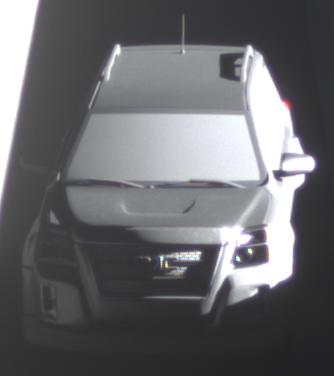
Make: GMC
Model: Terrain
Detailed model: Gen. 1
Model produced from: 2009
Model produced until: 2017
Doors: 5
Color: gray
Road condition: dry road
Daytime: morning or afternoon
Contrast: high contrast